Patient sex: M
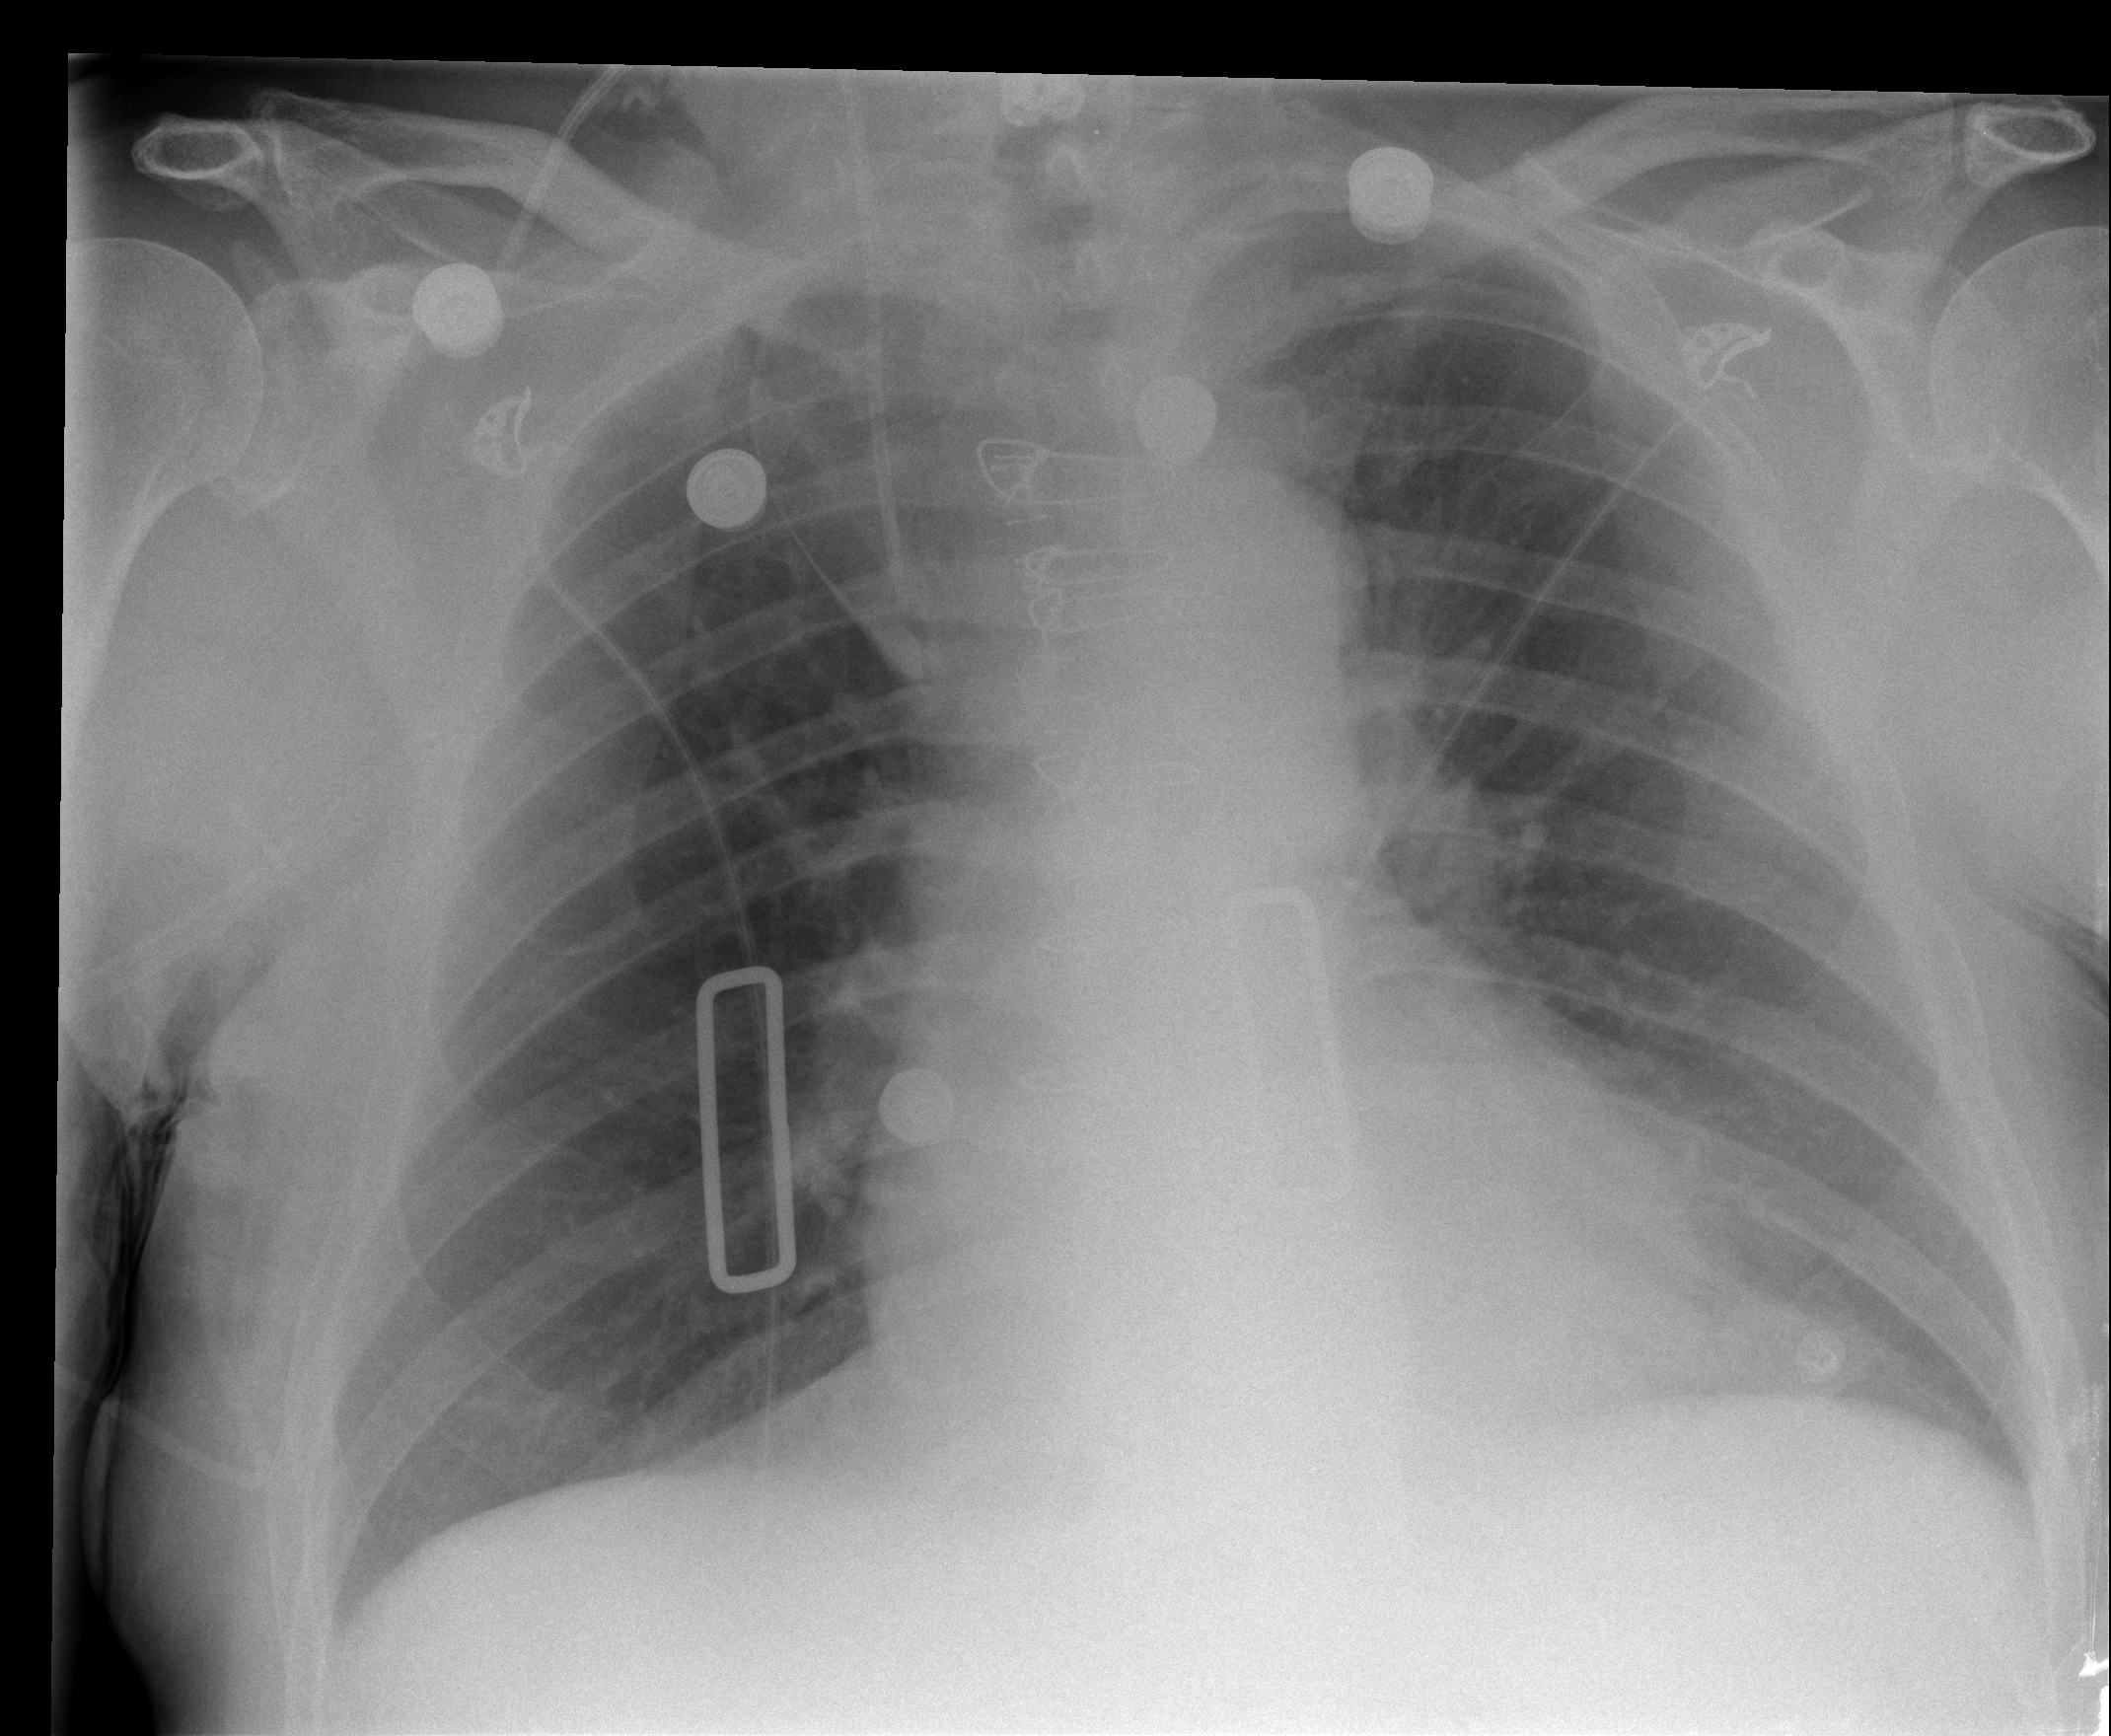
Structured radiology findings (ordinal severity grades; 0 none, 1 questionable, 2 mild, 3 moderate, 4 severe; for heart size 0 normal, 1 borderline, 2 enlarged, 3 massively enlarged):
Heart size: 0
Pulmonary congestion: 0
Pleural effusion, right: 0
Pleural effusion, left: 0
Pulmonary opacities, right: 0
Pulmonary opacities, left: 0
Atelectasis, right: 0
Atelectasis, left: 2